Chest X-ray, AP view. Patient: 35 years old, sex F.
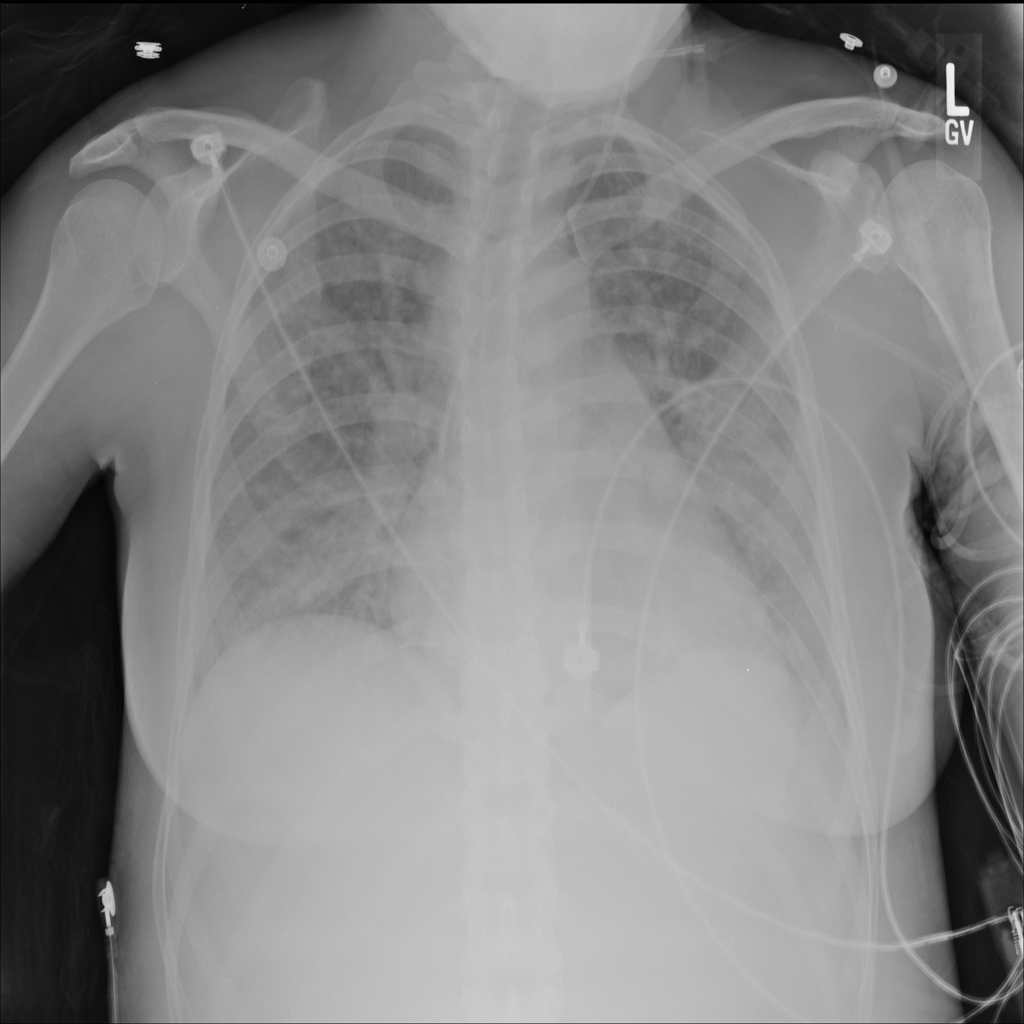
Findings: Effusion, Infiltration